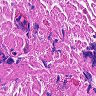
Metastatic tissue present: no